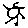
Label: sun